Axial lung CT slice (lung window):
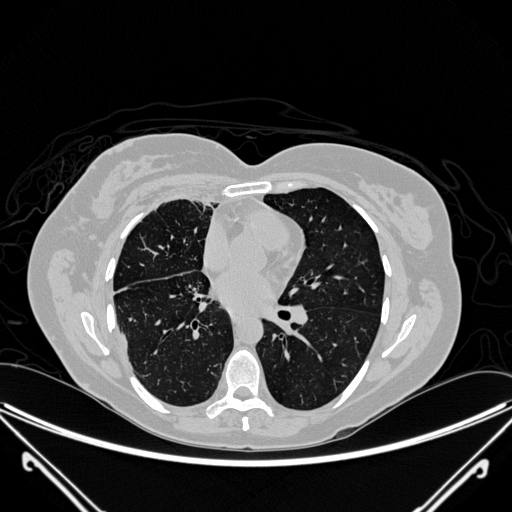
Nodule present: no